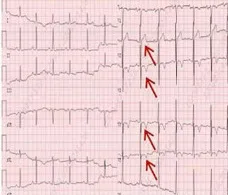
(A) An electrocardiogram on admission.
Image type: electrography (ekg)